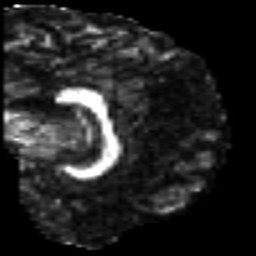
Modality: FA
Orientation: sagittal
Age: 20
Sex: male
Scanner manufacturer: siemens
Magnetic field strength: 3 T
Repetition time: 7 s
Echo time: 0.0926 s